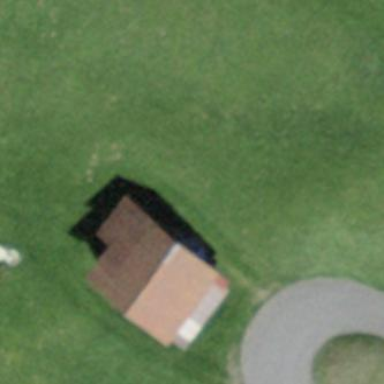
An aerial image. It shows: Rural barn.